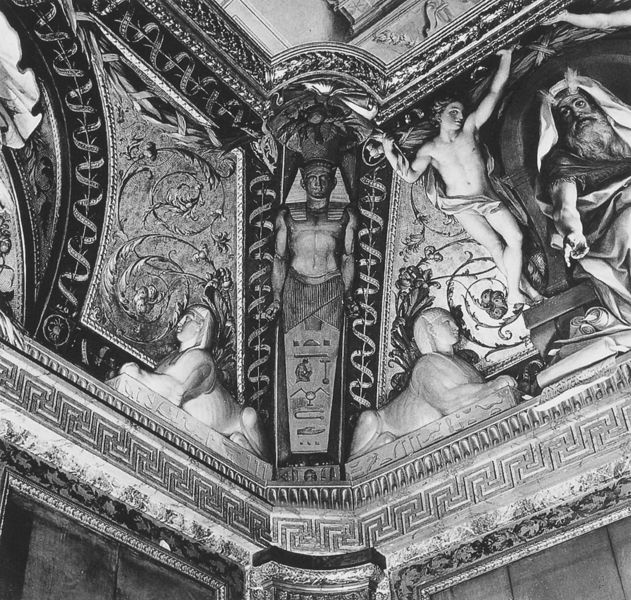
Titel: Deckenfresken der Stanza dei Petri
Künstler: Anton Raphael Mengs
Standort: Rom, Vatikan, Biblioteca Apostolica (EU - I - Latium)
Schlagwörter: akt, mann, nackt, tuch, decke, moses, mäander, ägypten, hieroglyphen, hyroglyphen, spiny